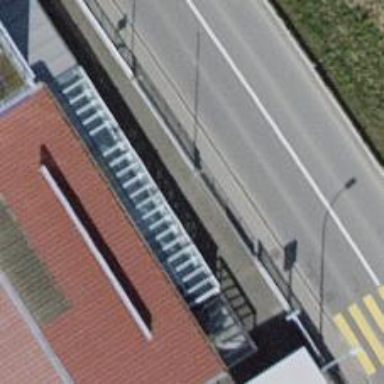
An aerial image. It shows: Bus stop with platform for public transport.